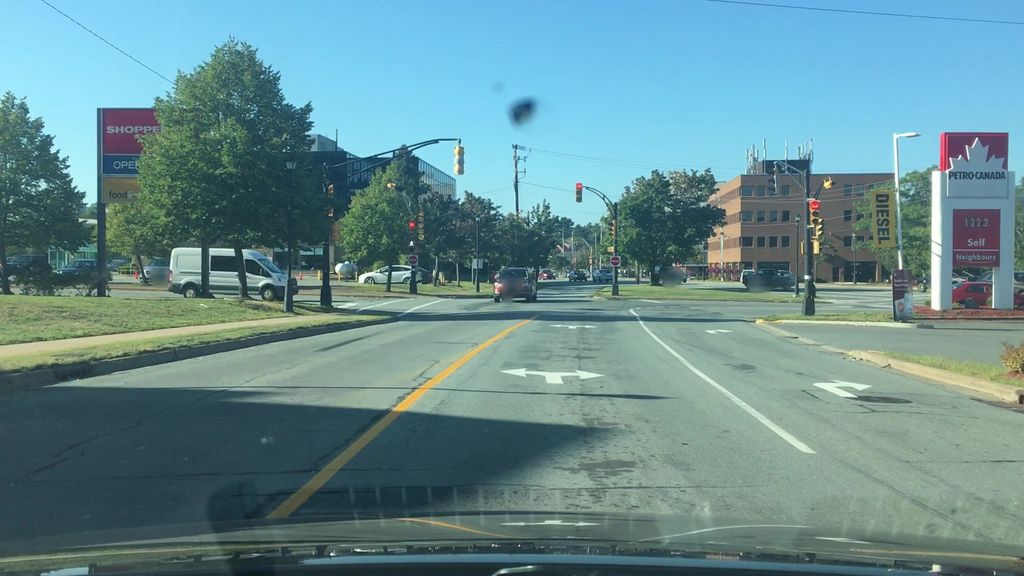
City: halifax